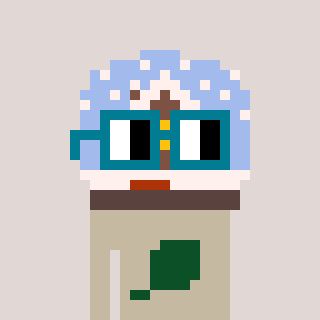
a pixel art character with square dark green glasses, a snow globe-shaped head and a bege-colored body on a warm background